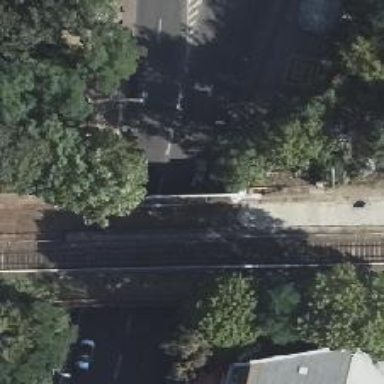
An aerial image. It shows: Light rail electrified railway.